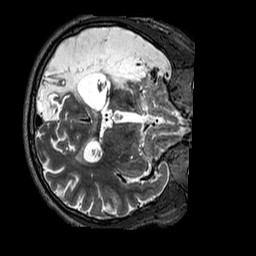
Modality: T2w
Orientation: axial
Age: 43
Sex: male
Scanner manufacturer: siemens
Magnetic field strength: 3 T
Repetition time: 3.2 s
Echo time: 0.567 s